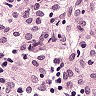
Metastatic tissue present: no